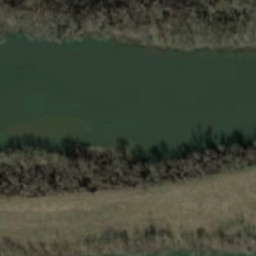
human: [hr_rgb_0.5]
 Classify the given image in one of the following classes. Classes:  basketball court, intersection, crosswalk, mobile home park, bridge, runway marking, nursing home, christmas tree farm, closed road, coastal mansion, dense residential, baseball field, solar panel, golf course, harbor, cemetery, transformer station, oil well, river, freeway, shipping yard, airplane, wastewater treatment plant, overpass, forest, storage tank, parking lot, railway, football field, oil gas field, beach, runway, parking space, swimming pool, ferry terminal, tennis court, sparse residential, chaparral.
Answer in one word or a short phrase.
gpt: river